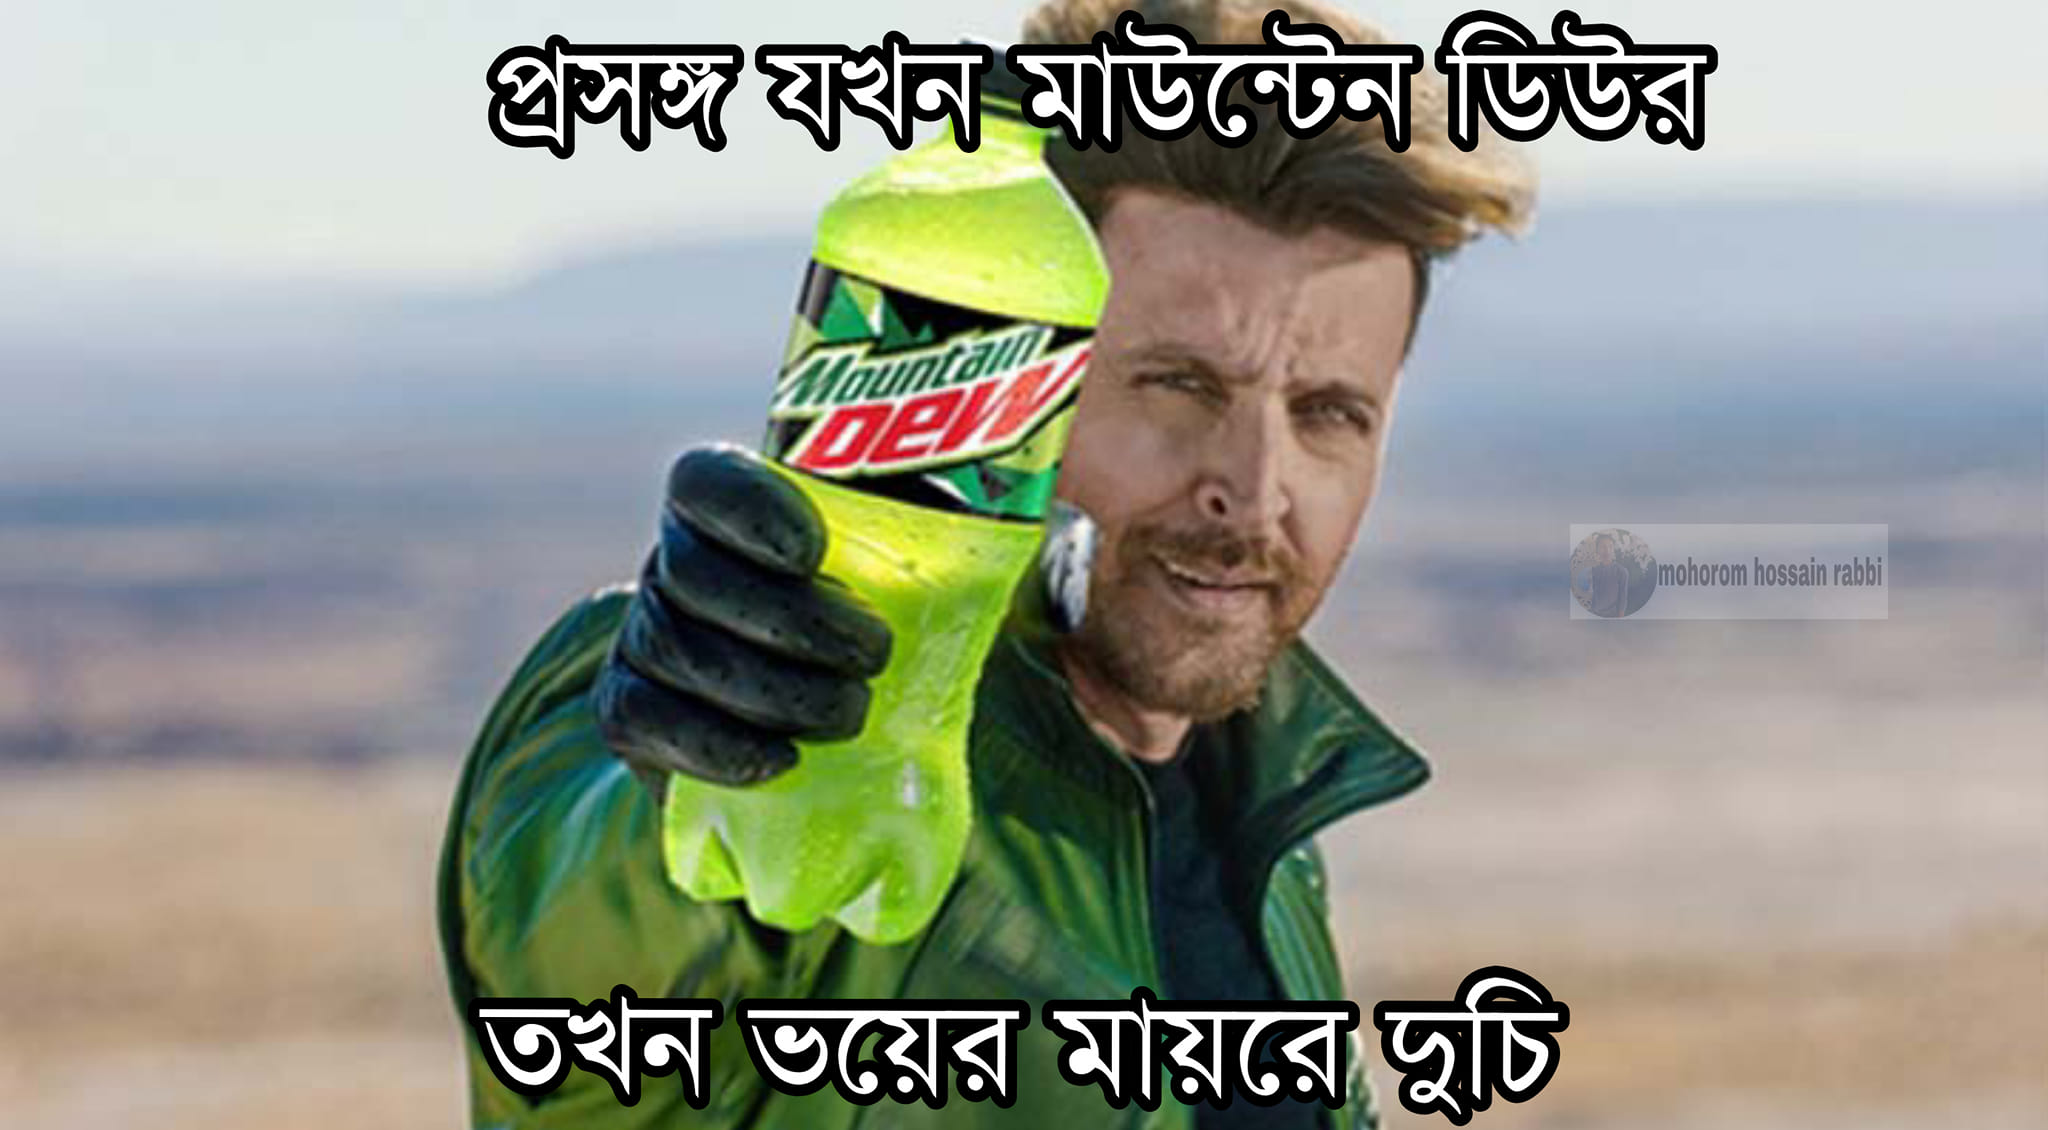
Caption: প্র্রসঙ্গ যখন মাউন্টেন ডিউর   তখন ভয়ের মায়রে দুচি
Label: non-hate